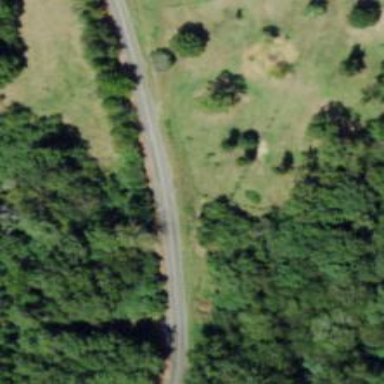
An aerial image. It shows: Unclassified road.